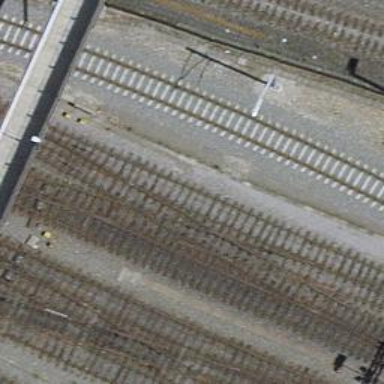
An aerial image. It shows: Single-track railway with electrified contact lines.